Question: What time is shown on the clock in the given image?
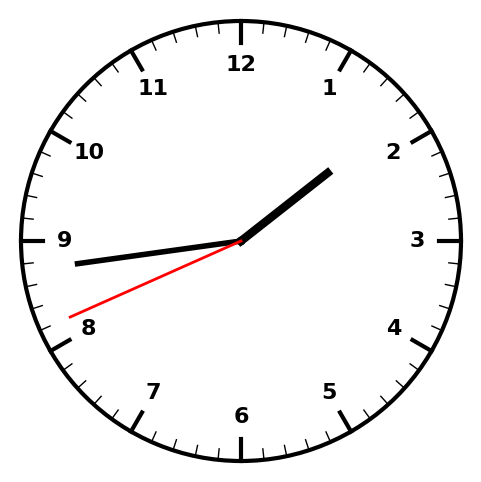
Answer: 01:43:41